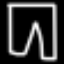
Label: pants